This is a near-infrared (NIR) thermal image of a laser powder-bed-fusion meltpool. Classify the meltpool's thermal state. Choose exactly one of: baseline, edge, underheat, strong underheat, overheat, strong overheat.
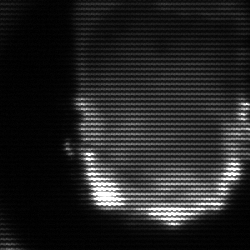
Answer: baseline